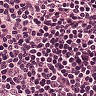
Metastatic tissue present: no